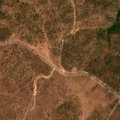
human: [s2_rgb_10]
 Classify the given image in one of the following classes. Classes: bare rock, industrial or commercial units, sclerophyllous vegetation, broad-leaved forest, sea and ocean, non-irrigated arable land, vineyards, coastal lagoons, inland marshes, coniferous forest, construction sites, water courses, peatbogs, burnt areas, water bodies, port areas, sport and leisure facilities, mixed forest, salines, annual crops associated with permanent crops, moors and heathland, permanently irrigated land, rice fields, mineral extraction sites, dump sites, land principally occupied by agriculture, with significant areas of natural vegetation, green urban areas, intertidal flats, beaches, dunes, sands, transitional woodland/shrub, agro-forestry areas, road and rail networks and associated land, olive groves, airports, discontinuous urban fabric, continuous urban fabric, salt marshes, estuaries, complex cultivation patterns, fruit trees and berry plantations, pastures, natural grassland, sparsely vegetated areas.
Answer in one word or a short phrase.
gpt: agro-forestry areas, broad-leaved forest